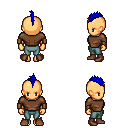
a pixel art fantasy rpg character, female body template, human, tanned skin, brown long-sleeve shirt, teal pants, blue mohawk hairstyle, leather bracers, brown shoes, four views (front, back, left, right), 2x2 character sprite sheet, small pixel art, hard edges, no anti-aliasing